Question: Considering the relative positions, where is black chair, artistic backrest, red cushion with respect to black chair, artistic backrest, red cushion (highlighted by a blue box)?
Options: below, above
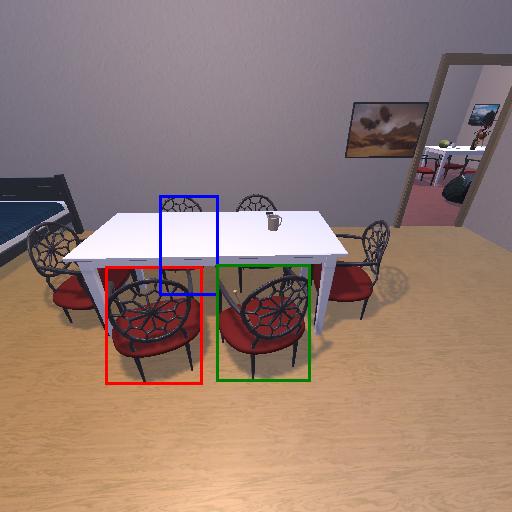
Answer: below